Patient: sex F, age 19
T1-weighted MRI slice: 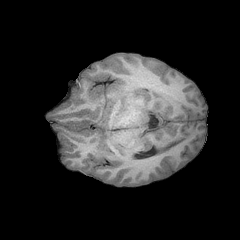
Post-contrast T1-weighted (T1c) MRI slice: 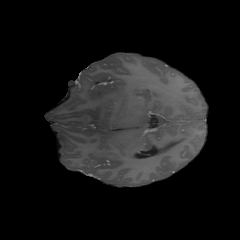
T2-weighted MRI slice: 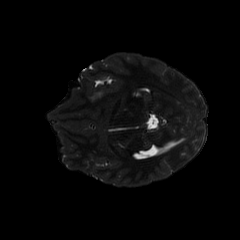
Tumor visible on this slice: yes
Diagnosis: Astrocytoma, IDH-mutant
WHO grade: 4